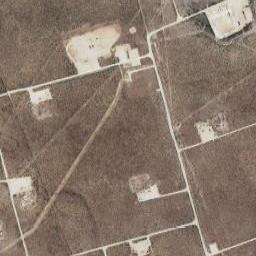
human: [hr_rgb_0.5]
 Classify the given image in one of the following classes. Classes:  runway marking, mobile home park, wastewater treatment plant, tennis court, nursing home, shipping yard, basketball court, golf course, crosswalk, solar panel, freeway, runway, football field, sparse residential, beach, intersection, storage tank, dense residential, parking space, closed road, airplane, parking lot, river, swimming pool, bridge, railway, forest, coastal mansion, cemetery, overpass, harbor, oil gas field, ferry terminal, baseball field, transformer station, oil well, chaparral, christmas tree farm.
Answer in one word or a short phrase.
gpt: oil gas field